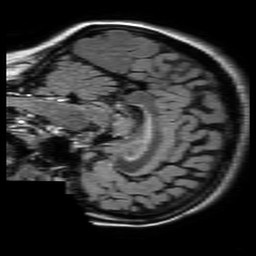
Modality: FLAIR
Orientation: sagittal
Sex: female
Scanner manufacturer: philips
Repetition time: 11 s
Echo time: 0.125 s